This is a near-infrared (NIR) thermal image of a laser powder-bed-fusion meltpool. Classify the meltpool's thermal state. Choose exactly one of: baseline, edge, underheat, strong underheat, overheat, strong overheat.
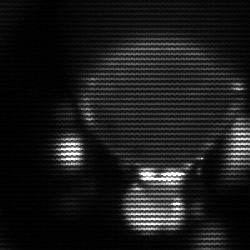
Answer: edge